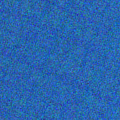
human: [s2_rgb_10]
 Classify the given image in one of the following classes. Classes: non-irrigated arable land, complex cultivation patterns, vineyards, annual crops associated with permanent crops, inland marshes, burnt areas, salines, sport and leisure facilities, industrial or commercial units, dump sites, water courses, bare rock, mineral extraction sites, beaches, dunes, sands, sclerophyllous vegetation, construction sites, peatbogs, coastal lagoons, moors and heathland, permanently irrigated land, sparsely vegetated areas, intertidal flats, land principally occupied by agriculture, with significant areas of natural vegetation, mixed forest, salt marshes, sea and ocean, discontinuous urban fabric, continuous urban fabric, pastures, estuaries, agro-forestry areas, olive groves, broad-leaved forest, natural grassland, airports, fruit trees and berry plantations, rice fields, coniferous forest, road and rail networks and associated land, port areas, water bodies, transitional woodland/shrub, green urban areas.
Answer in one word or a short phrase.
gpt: sea and ocean